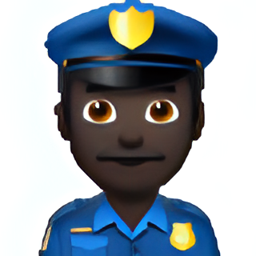
Name: police officer
Emoji: 👮🏿
Group: People & Body
Sub-group: person-role